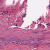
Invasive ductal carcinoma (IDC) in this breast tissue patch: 0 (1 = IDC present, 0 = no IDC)